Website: macys
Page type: gifting
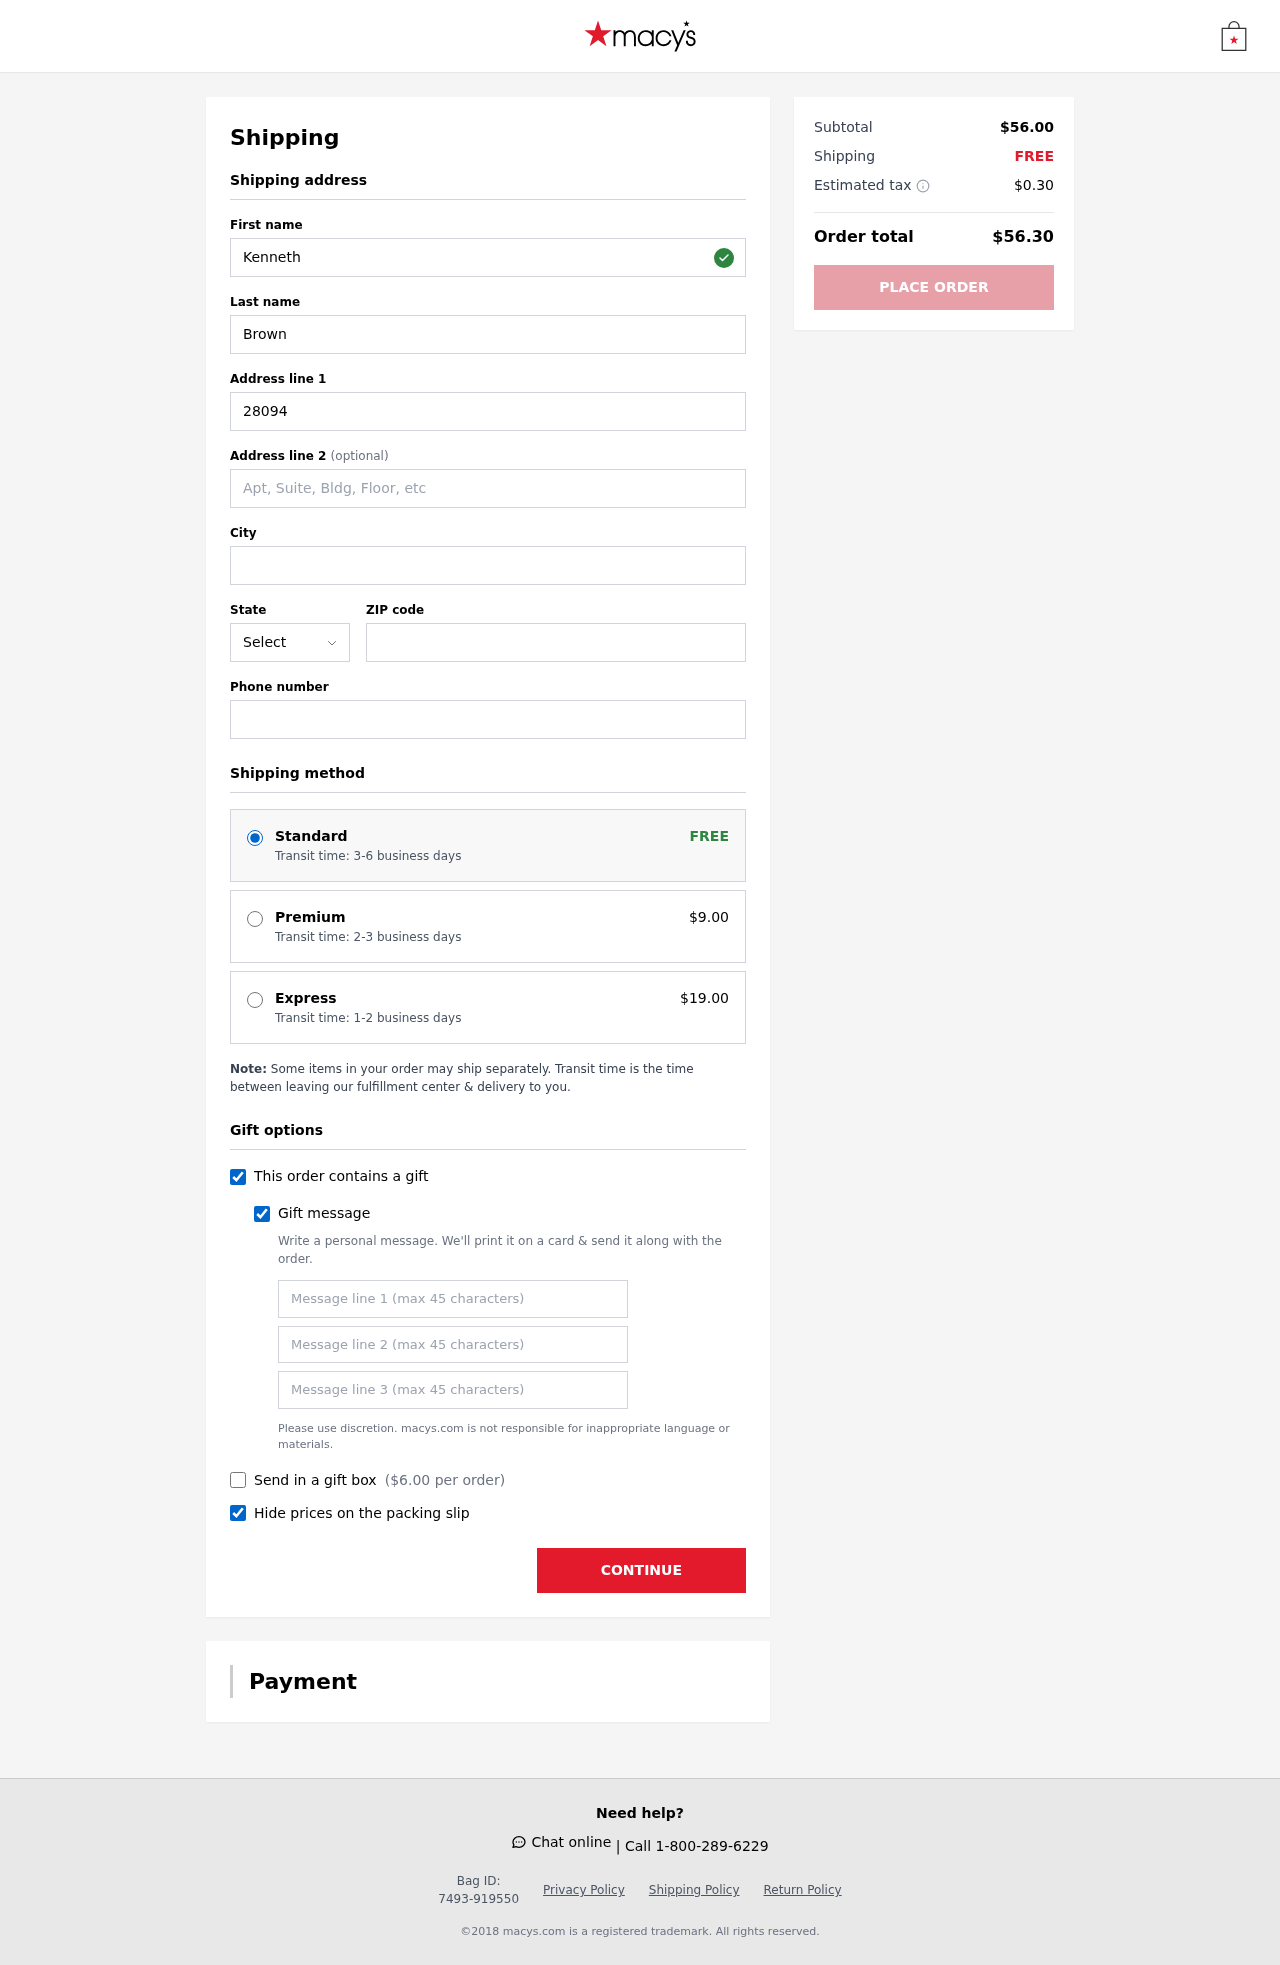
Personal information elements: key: PII_STATE_ABBR
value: MH
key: PII_FIRSTNAME
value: Kenneth
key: PII_LASTNAME
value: Brown
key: PII_STREET
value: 28094 Jennings Fall Apt. 940
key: PII_STREET2
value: Suite 827
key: PII_CITY
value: Morrisstad
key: PII_POSTCODE
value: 34117
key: PII_PHONE
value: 8875114081
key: PII_GIFT_MESSAGE
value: Hey Richard, I thought you might appreciate this little boost for your joints—after all the hikes we’ve got planned! Wishing you a year full of adventure and staying active. Cheers!  Kenneth
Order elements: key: ORDER_SHIPPING_STANDARD
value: Transit time: 3-6 business days
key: ORDER_SHIPPING_PREMIUM
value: Transit time: 2-3 business days
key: ORDER_SHIPPING_PREMIUM_PRICE
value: $9.00
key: ORDER_SHIPPING_EXPRESS
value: Transit time: 1-2 business days
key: ORDER_SHIPPING_EXPRESS_PRICE
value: $19.00
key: ORDER_GIFT_BOX_PRICE
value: $6.00
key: ORDER_SUBTOTAL
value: $56.00
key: ORDER_SHIPPING_COST
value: FREE
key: ORDER_TAX
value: $0.30
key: ORDER_TOTAL
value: $56.30